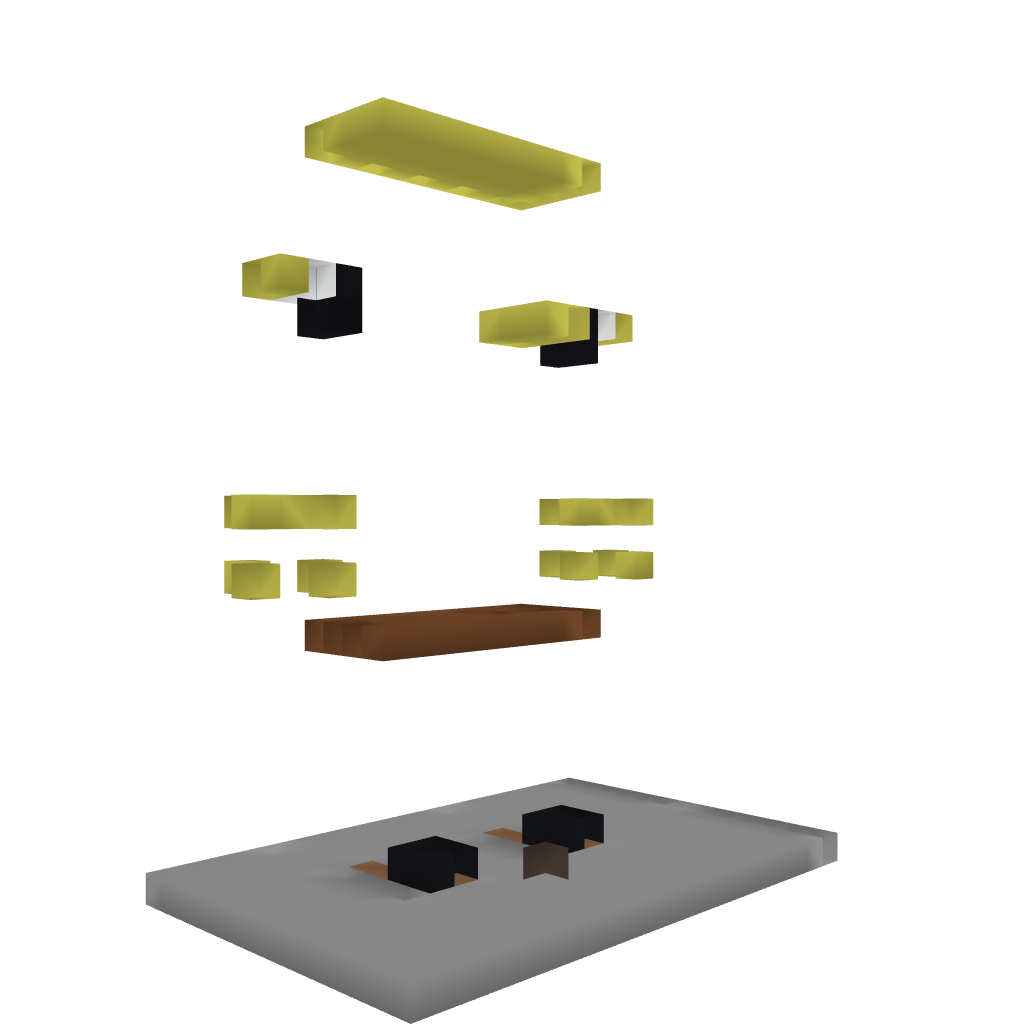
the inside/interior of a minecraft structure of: SpongeBob SquarePants